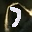
Label: 7